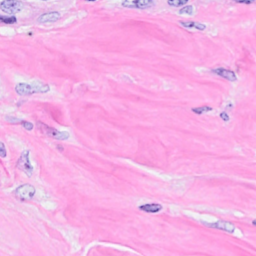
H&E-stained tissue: Breast